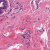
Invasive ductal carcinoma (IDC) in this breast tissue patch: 0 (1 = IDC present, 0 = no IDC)